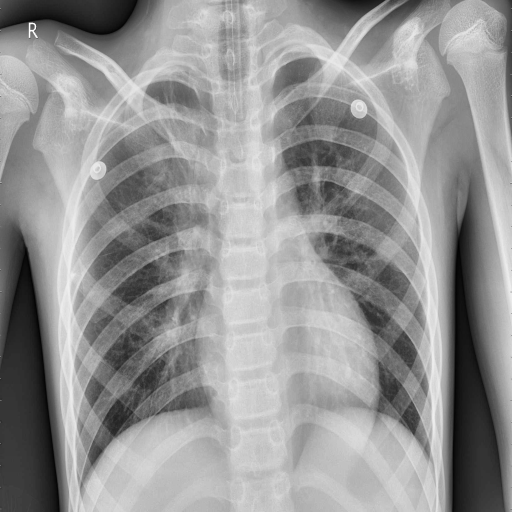
Finding: PNEUMONIA